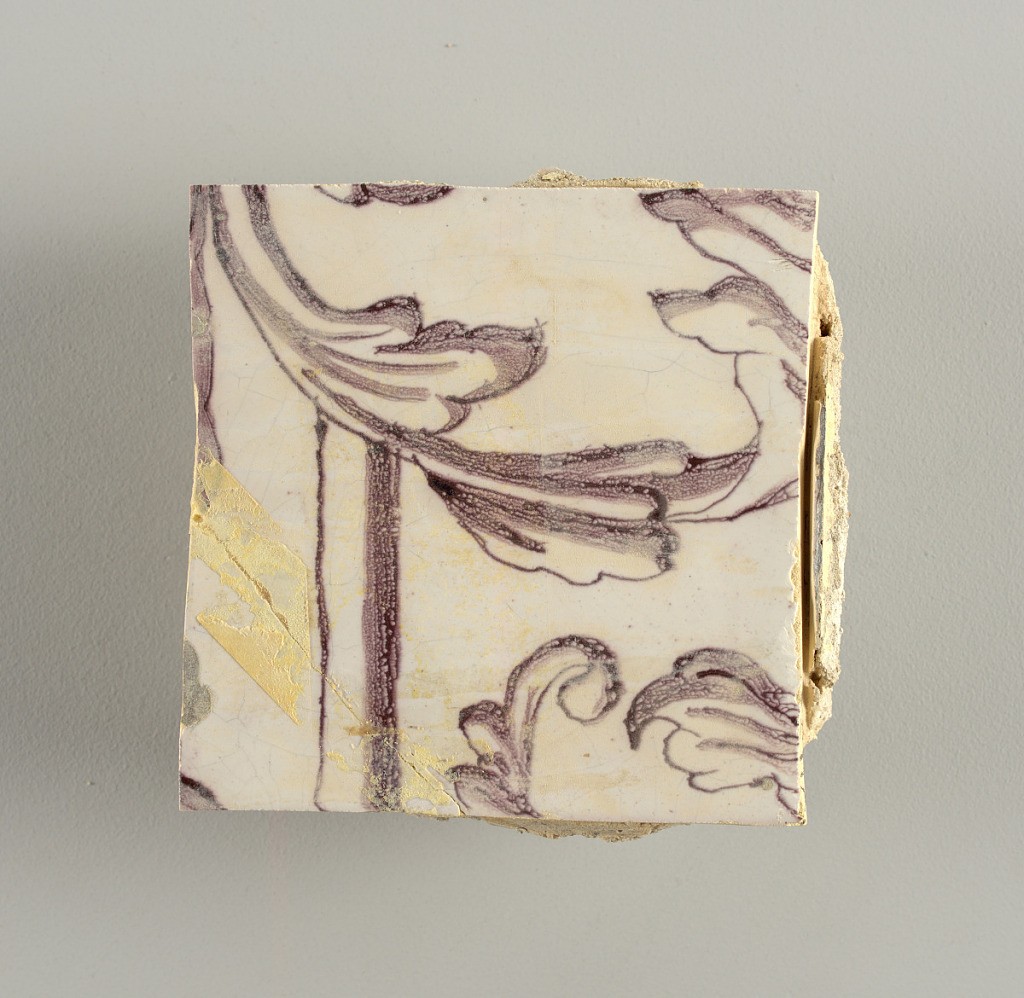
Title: Tile wall facing
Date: ca. 1725
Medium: Tin-glazed earthenware, underglaze
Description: Horizontal rectangle.  Thirty tiles wide and twenty-three tiles high with opening for fireplace eleven tiles wide and ten high.  Foliage arabesques disposed about three vertical axes from which are emphazised by urns at center and right, and at left by the figure of a standing woman carrying an infant on her arm and accompanied by two children.